Question: I need to get the values of children column corresponding to key column as in the image. What would be the select statement for it in android sqlite.
Thanks

I am using following code for it:
'''
public Cursor fetchChildren(String KEY_){
Cursor c = db.rawQuery("SELECT children FROM " + DATABASE_TABLE_NAVIGATION
+ " WHERE key =" + KEY_+ "", null);
return c;
'''
But it is giving me exception:
'''
android.database.sqlite.SQLiteException: no such column: home: , while compiling: SELECT children FROM navigation WHERE key =home
}
'''
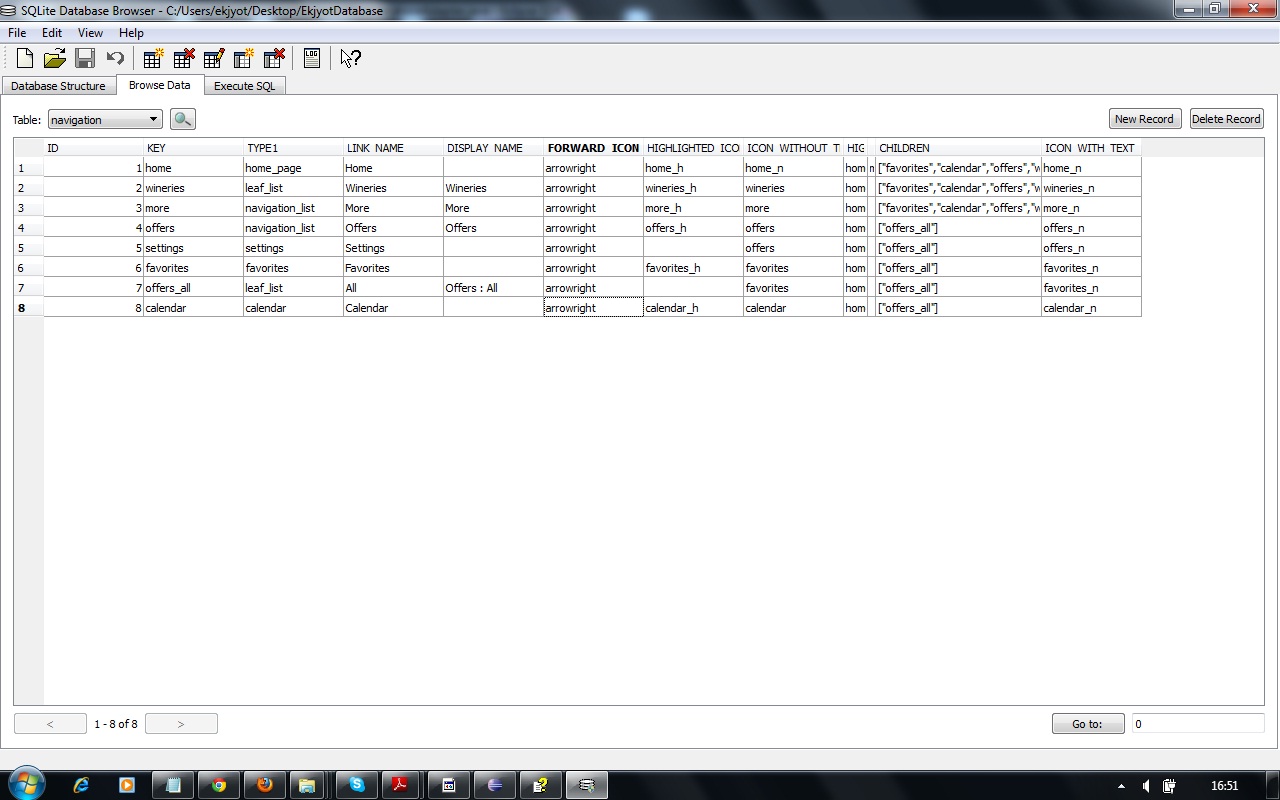
Answer: I suspect you just missed quotes
'''
SELECT children FROM navigation WHERE key='home'
'''